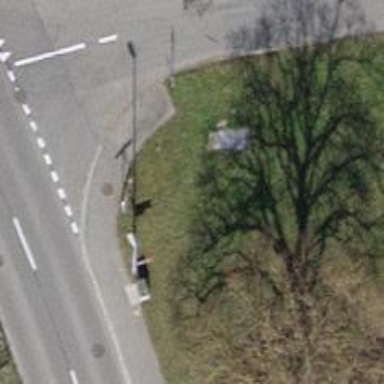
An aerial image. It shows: Guidepost with information.